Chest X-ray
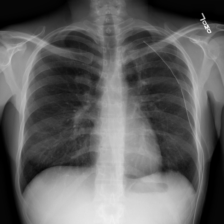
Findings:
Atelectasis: negative
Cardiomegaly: negative
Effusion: negative
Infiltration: negative
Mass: positive
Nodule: negative
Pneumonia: negative
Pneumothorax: negative
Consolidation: negative
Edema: negative
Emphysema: negative
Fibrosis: negative
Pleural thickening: negative
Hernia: negative